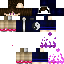
A female human skin with dark skin, wearing brown long hair dressed in a blue hoodie and black pants, featuring a closed mouth.